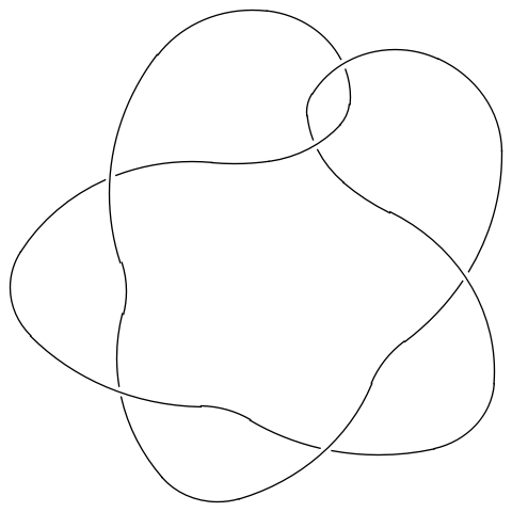
Crossing number: 6